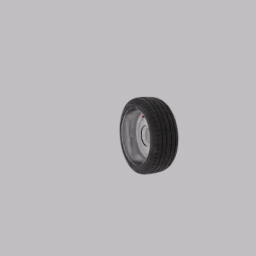
Label: mechanical